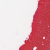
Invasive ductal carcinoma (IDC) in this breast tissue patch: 0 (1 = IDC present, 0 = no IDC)